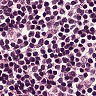
Metastatic tissue present: no